Question: i have tried many sites and am really struggling as i cant seem to understand the VBA code
tab1 = data from C8:Rx? ... the data will continously grow so table will get bigger all the time
Column C in tab1 contains dates 21/05/2021
I want to be able to have 2 prompt boxes where i enter a date from and date to 21/05/2021 - 22/05/2021
when i action the macro it will take only the data from the table in tab1 in between these dates
and paste them in tab2 at cell ref c8 (the start of the table)
'''
Option Explicit
'This subroutine prompts the user to select dates
Public Sub PromptUserForInputDates()
Dim strStart As String, strEnd As String, strPromptMessage As String
'Prompt the user to input the start date
strStart = InputBox("Please enter the start date")
'Validate the input string
If Not IsDate(strStart) Then
strPromptMessage = "Oops! It looks like your entry is not a valid " & _
"date. Please retry with a valid date..."
MsgBox strPromptMessage
Exit Sub
End If
'Prompt the user to input the end date
strEnd = InputBox("Please enter the end date")
'Validate the input string
If Not IsDate(strStart) Then
strPromptMessage = "Oops! It looks like your entry is not a valid " & _
"date. Please retry with a valid date..."
MsgBox strPromptMessage
Exit Sub
End If
'Call the next subroutine, which will do produce the output workbook
Call CreateSubsetWorkbook(strStart, strEnd)
End Sub
'''
'''
'This subroutine creates the new workbook based on input from the prompts
Public Sub CreateSubsetWorkbook(StartDate As String, EndDate As String)
Dim wbkOutput As Workbook
Dim wksOutput As Worksheet, wks As Worksheet
Dim lngLastRow As Long, lngLastCol As Long, lngDateCol As Long
Dim rngFull As Range, rngResult As Range, rngTarget As Range
'Set references up-front
lngDateCol = 3 '<~ we know dates are in column C
Set wbkOutput = Workbooks.Add
'Loop through each worksheet
For Each wks In ThisWorkbook.Worksheets
With wks
'Create a new worksheet in the output workbook
Set wksOutput = wbkOutput.Sheets.Add
wksOutput.Name = wks.Name
'Create a destination range on the new worksheet that we
'will copy our filtered data to
Set rngTarget = wksOutput.Cells(1, 1)
'Identify the data range on this sheet for the autofilter step
'by finding the last row and the last column
lngLastRow = .Cells.Find(What:="*", LookIn:=xlFormulas, _
SearchOrder:=xlByRows, _
SearchDirection:=xlPrevious).Row
lngLastCol = .Cells.Find(What:="*", LookIn:=xlFormulas, _
SearchOrder:=xlByColumns, _
SearchDirection:=xlPrevious).Column
Set rngFull = .Range(.Cells(1, 1), .Cells(lngLastRow, lngLastCol))
'Apply a filter to the full range to get only rows that
'are in between the input dates
With rngFull
.AutoFilter Field:=lngDateCol, _
Criteria1:=">=" & StartDate, _
Criteria2:="<=" & EndDate
'Copy only the visible cells and paste to the
'new worksheet in our output workbook
Set rngResult = rngFull.SpecialCells(xlCellTypeVisible)
rngResult.copy Destination:=rngTarget
End With
'Clear the autofilter safely
.AutoFilterMode = False
If .FilterMode = True Then
.ShowAllData
End If
End With
Next wks
'Let the user know our macro has finished!
MsgBox "Data transferred!"
End Sub
'''

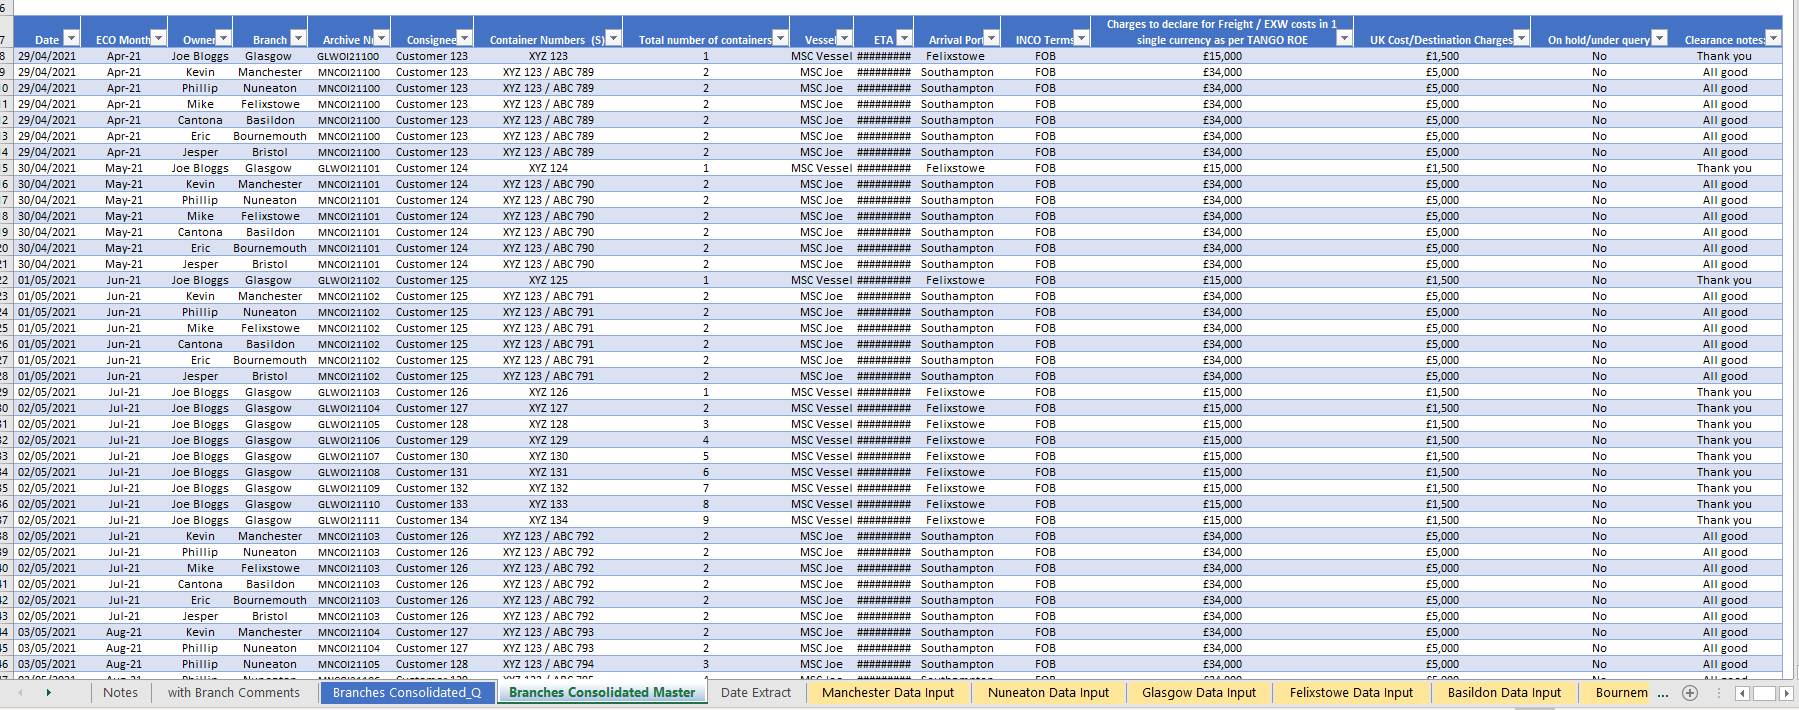
Answer: What this solution does:
- 'Column A'- 'CreateSubsetWorkbook'
You can still use the 'PromptUserForInputDates' and then call this sub instead of 'CreateSubsetWorkbook'.
'''
Public Sub FillOutputRange(ByVal StartDate As Date, ByVal EndDate As Date)
Dim SourceSheet As Worksheet
Dim DestinationSheet As Worksheet
Dim TargetCell As Range
Dim LastRow As Long
Dim StartRow As Long
Dim EndRow As Long
Dim RowLoopCounter As Long
Dim EndColumn As Long
Dim OutputDataArray As Variant
With ThisWorkbook
Set SourceSheet = .Sheets("Sheet1") 'Change this to the name of your source sheet
Set DestinationSheet = .Sheets("Sheet2") 'Change this to the name of your destination sheet
End With
With SourceSheet
LastRow = .Cells(Rows.Count, "A").End(xlUp).Row
For Each TargetCell In .Range("A1:A" & LastRow)
If TargetCell.Value = StartDate Then
StartRow = TargetCell.Row
Exit For
End If
Next TargetCell
If StartRow = 0 Then MsgBox "Start Date was not found", vbOKOnly, "No Start Date": Exit Sub
For RowLoopCounter = LastRow To StartRow Step -1
If .Range("C" & RowLoopCounter).Value = EndDate Then
EndRow = RowLoopCounter
Exit For
End If
Next RowLoopCounter
If EndRow = 0 Then MsgBox "End Date was not found", vbOKOnly, "No End Date": Exit Sub
EndColumn = .Cells(EndRow, .Columns.Count).End(xlToLeft).Column
OutputDataArray = .Range(.Cells(StartRow, "A"), .Cells(EndRow, EndColumn)).Value
End With
With DestinationSheet
.Range("C8").Resize(UBound(OutputDataArray, 1), UBound(OutputDataArray, 2)).Value = OutputDataArray
End With
End Sub
'''
The flow of this sub can be described as:
- 'SourceSheet''DestinationSheet'- 'SourceSheet''LastRow'<URL>
<URL> is great for learning about Arrays.
I've added 'If...Then' statements after each loop to catch errors that will appear if either of the variables 'StartRow' and/or 'EndRow' are not assigned (meaning they retain their default value of '0'). This handles the error by throwing a messagebox to the user advising whichever date hasn't been found.
---
Based on the following dates being used:
'StartDate' =
'EndDate' =
Sample Source data:
<URL>
Outcome of running sub:
<URL>